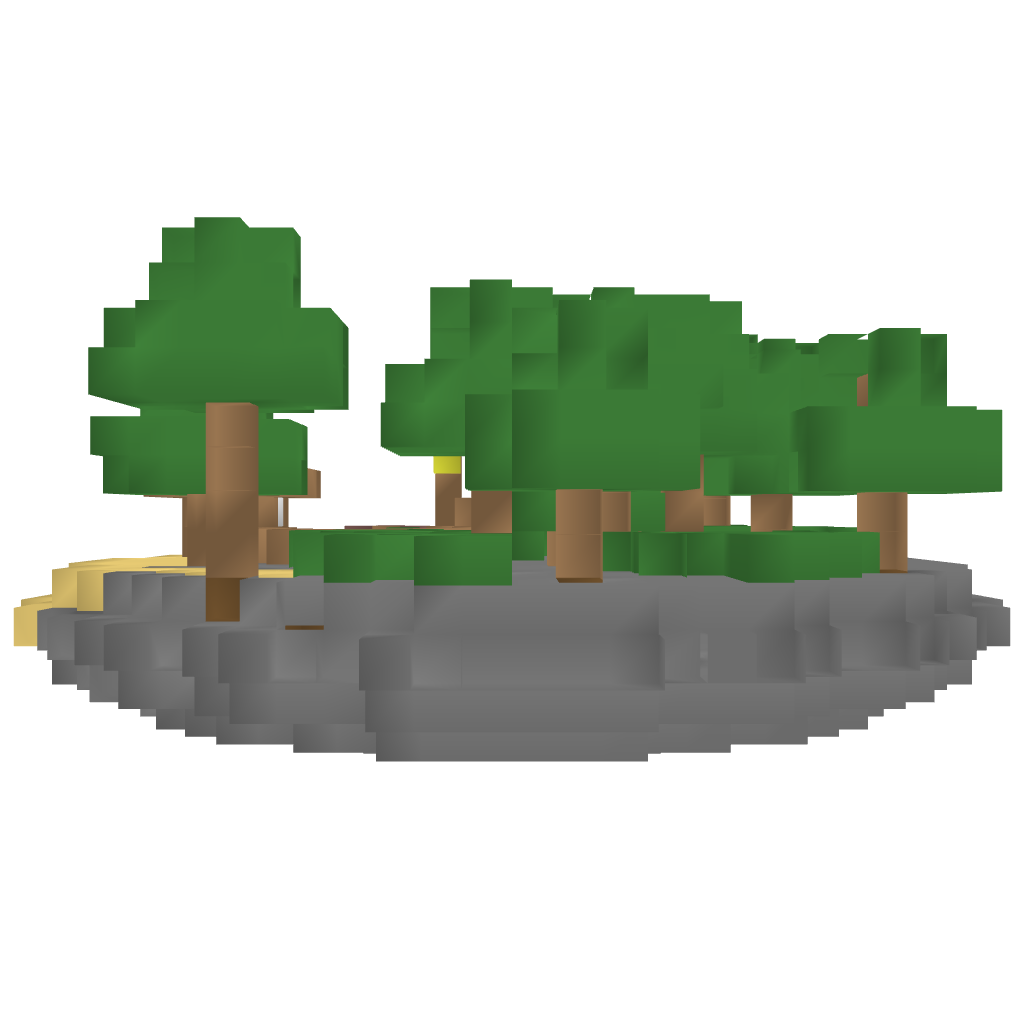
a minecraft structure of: small floating island good quality a lot of earth